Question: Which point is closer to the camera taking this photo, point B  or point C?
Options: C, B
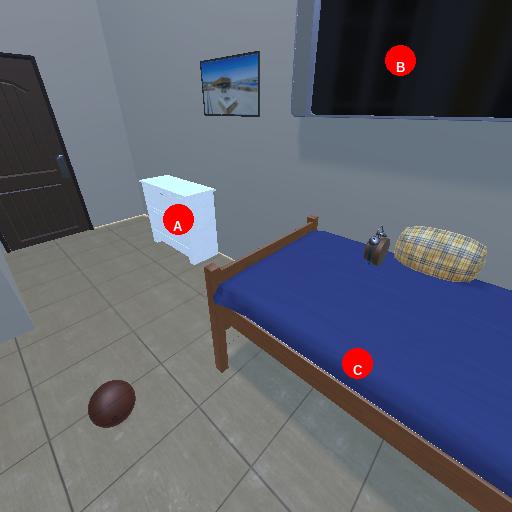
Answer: C